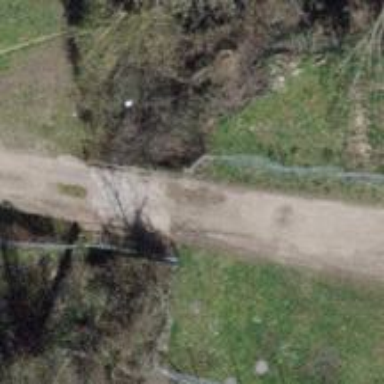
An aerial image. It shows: Residential road with bridge that has compacted surface. There is no sidewalk on this road.